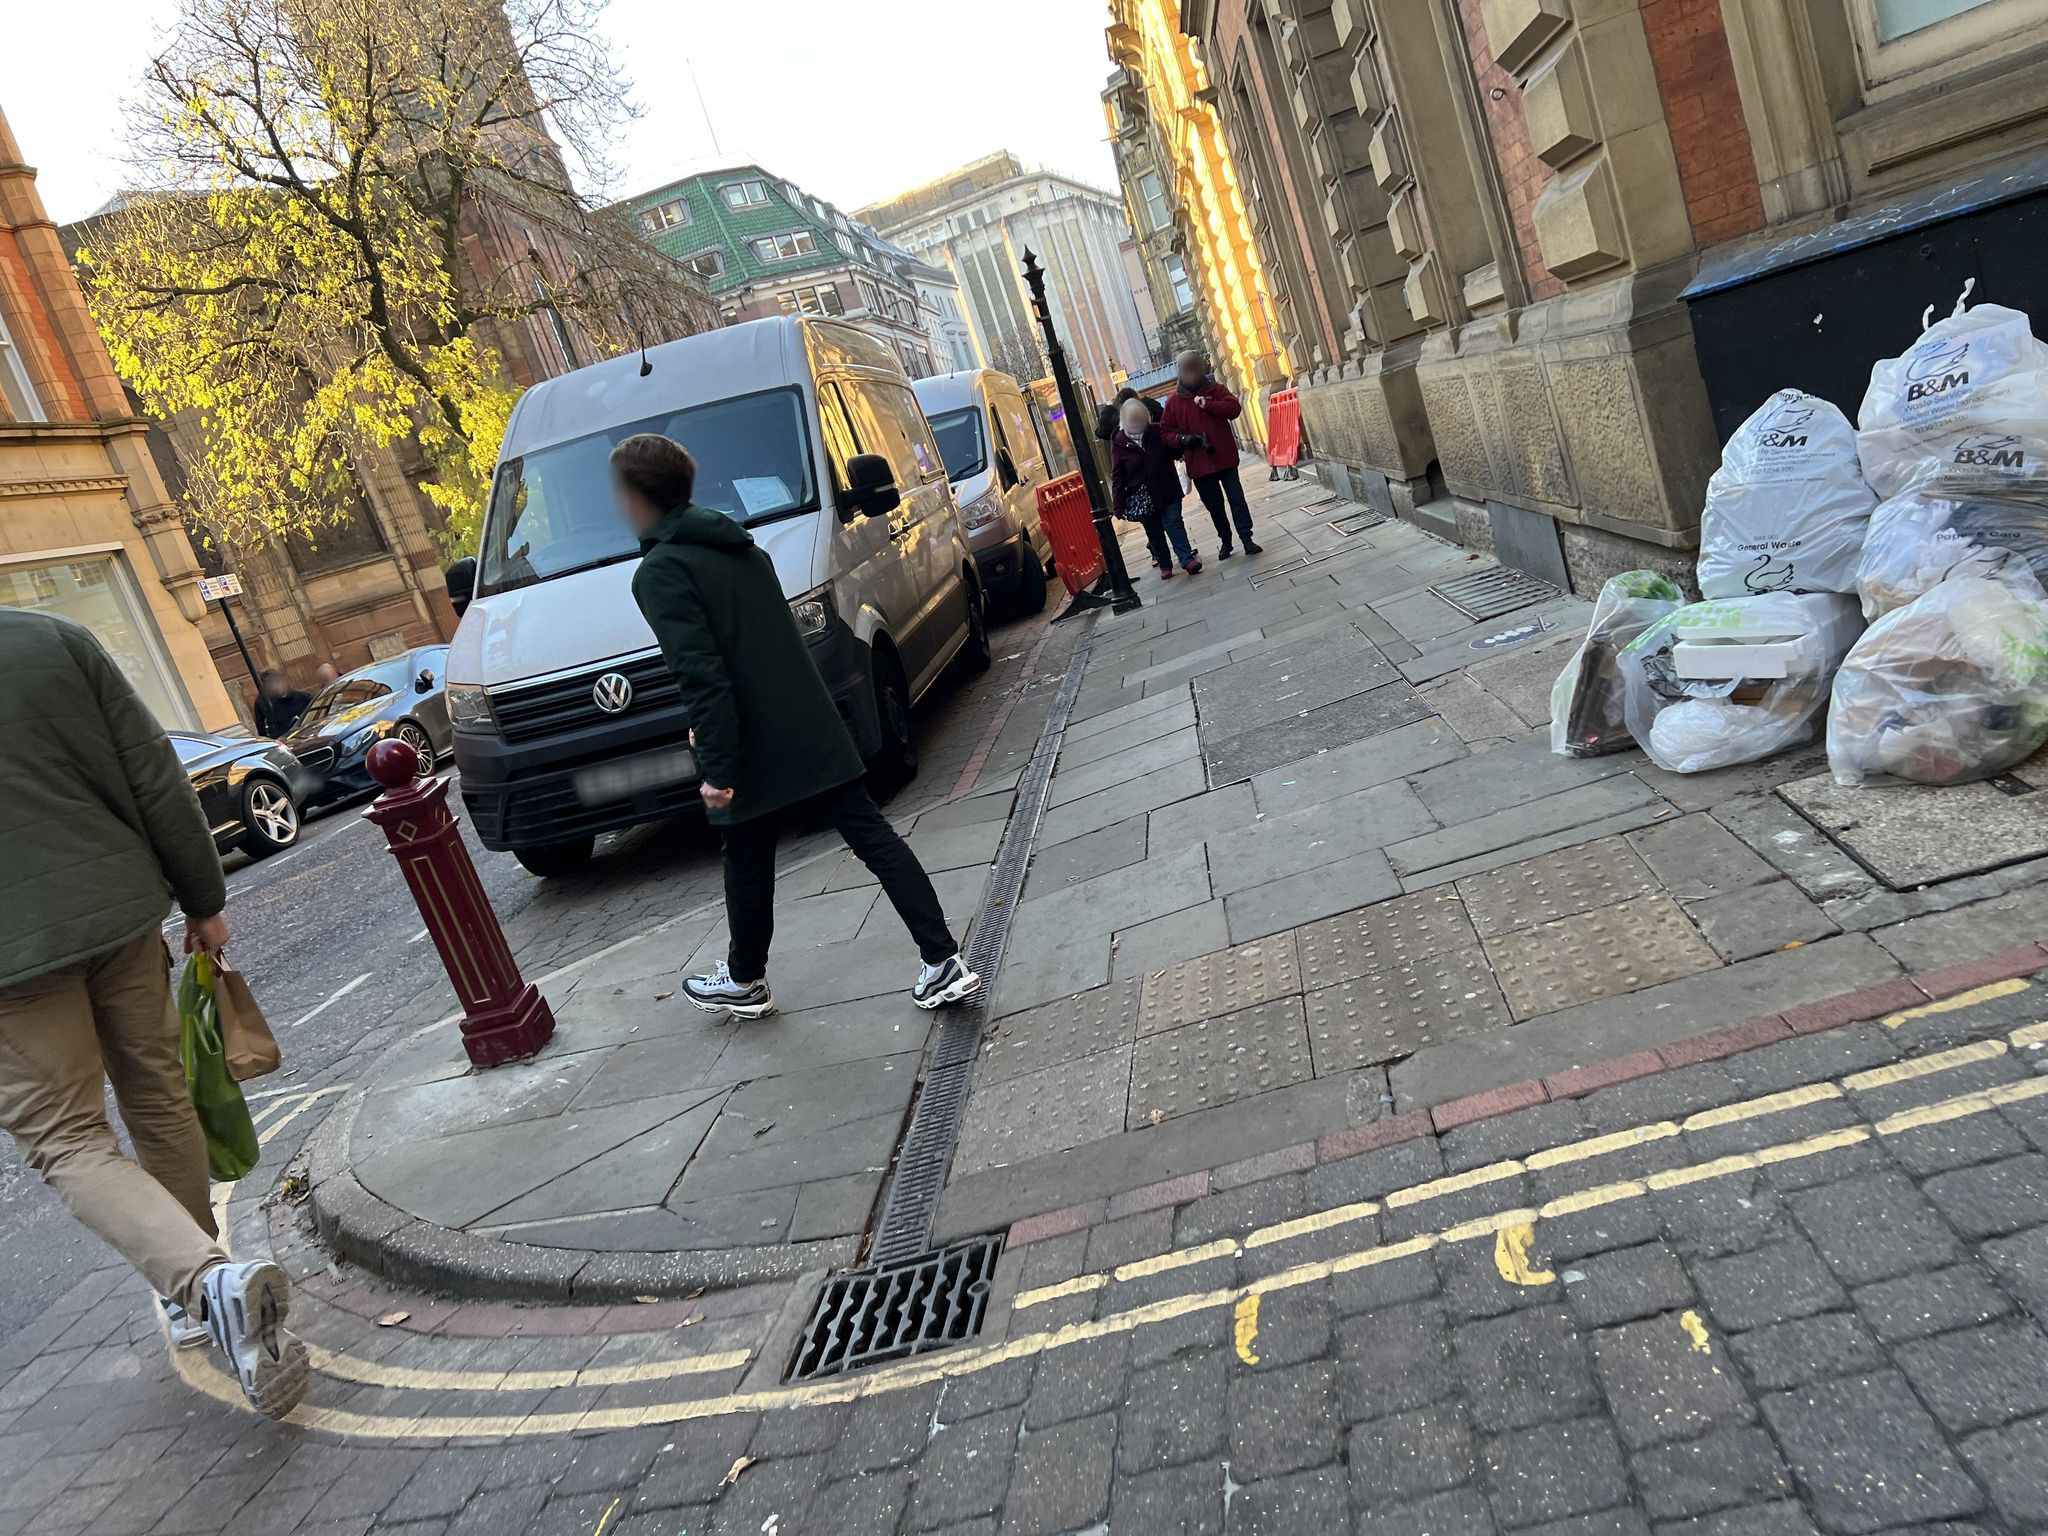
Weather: clear
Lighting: day
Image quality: good
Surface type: walking surface
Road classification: residential
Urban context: urban centre
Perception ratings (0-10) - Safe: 0.74, Lively: 3.22, Beautiful: 3.92, Boring: 3.43, Depressing: 2.55, Wealthy: 3.73